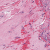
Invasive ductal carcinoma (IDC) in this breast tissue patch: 0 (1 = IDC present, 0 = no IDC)